Aerial crown-view tile of a tropical tree (Barro Colorado Island, Panama), acquired 20241216:
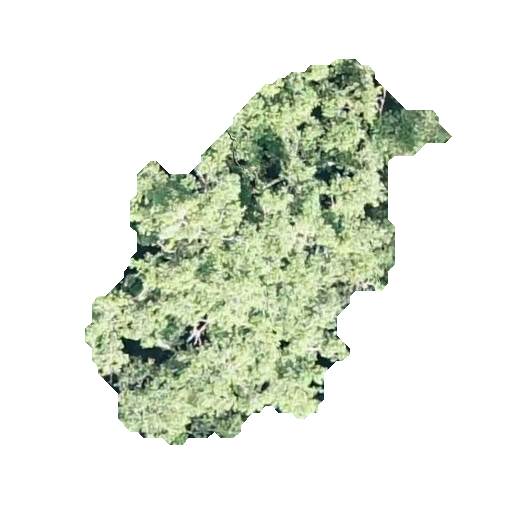
Species: Brosimum alicastrum
GBIF accepted scientific name: Brosimum alicastrum
Crown area: 115.452 m²